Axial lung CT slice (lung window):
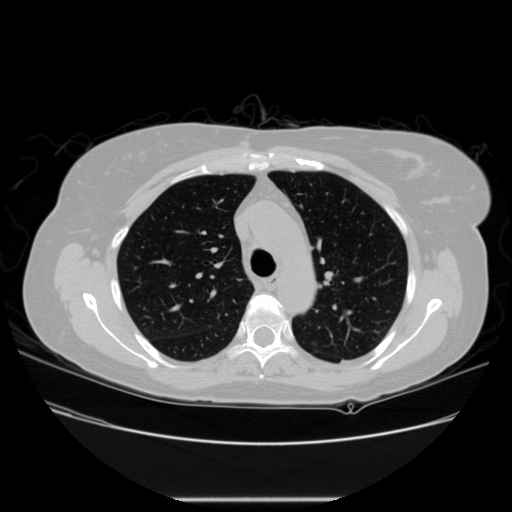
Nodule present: no